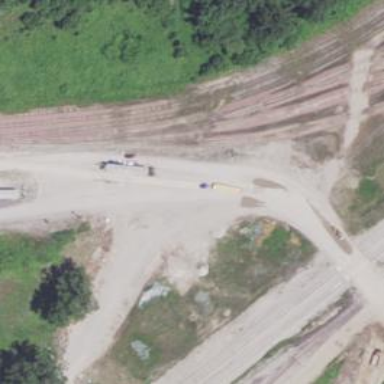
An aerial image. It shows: Rail spur service.